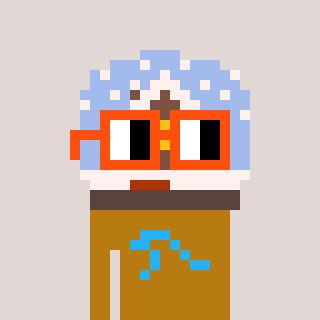
a pixel art character with square orange glasses, a snow globe-shaped head and a gold-colored body on a warm background